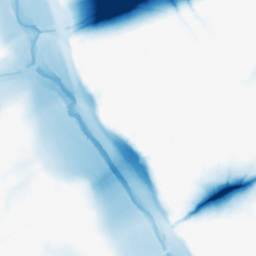
Category: morphological
Decomposition family: morphological
Decomposition parameters: operation: closing
size: 50
Upsampling method: edge_directed
Upsampling parameters: scale: 2
Upsampling scale: 2